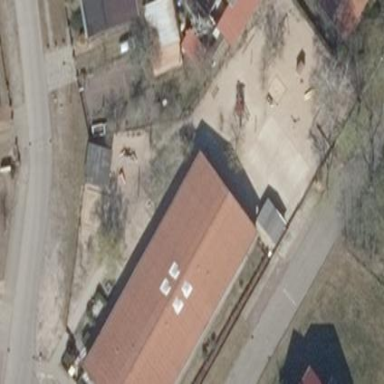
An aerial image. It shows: Kindergarten.